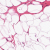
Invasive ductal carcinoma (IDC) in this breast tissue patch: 0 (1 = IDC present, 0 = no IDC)